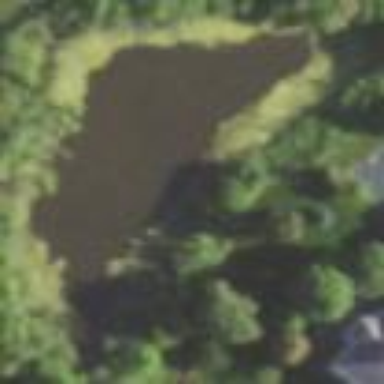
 showcasing the natural beauty of water."